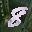
Label: 8